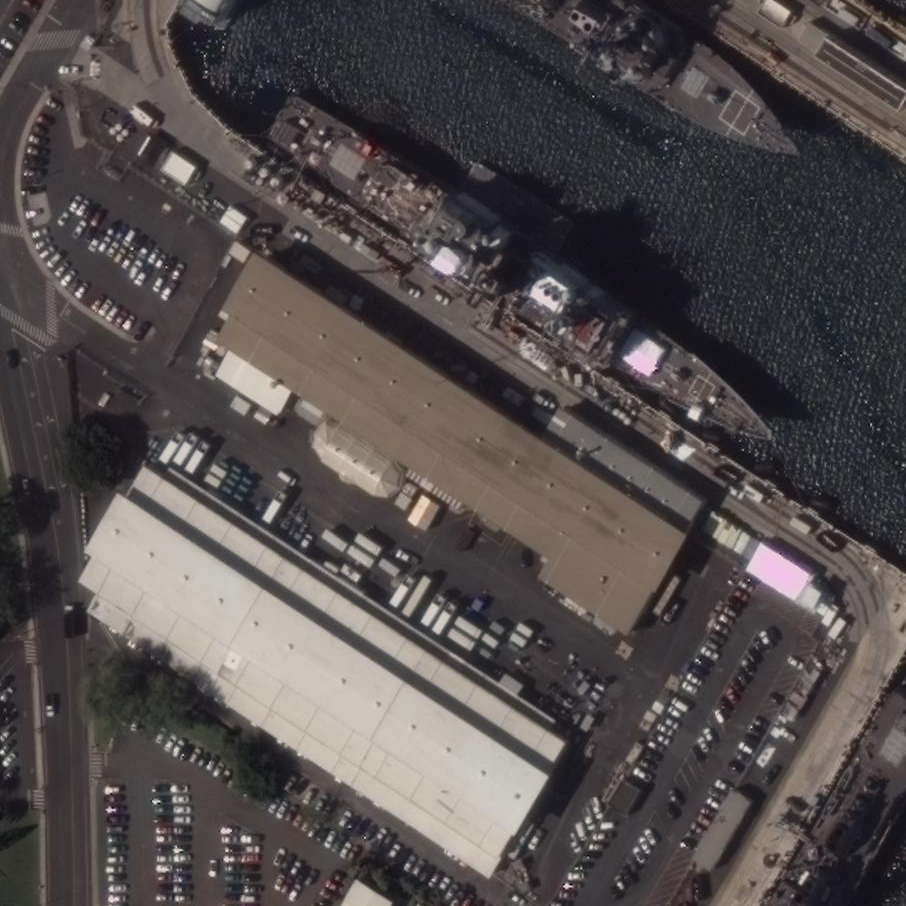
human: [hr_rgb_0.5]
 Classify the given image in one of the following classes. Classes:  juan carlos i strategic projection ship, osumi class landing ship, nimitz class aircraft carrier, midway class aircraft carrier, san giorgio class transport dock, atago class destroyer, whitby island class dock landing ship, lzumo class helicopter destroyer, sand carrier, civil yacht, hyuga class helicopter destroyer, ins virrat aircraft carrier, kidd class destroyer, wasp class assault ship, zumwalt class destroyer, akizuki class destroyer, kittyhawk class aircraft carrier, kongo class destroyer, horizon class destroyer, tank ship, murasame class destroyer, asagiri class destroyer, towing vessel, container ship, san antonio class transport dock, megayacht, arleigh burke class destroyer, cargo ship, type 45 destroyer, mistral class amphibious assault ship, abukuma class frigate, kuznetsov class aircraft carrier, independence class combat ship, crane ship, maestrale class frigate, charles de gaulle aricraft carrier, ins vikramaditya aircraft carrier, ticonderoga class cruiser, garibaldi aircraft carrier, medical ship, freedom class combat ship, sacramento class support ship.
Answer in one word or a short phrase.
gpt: Ticonderoga class cruiser